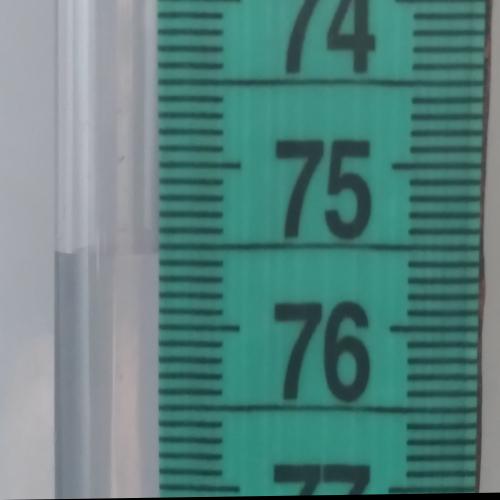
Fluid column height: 75.5 cm